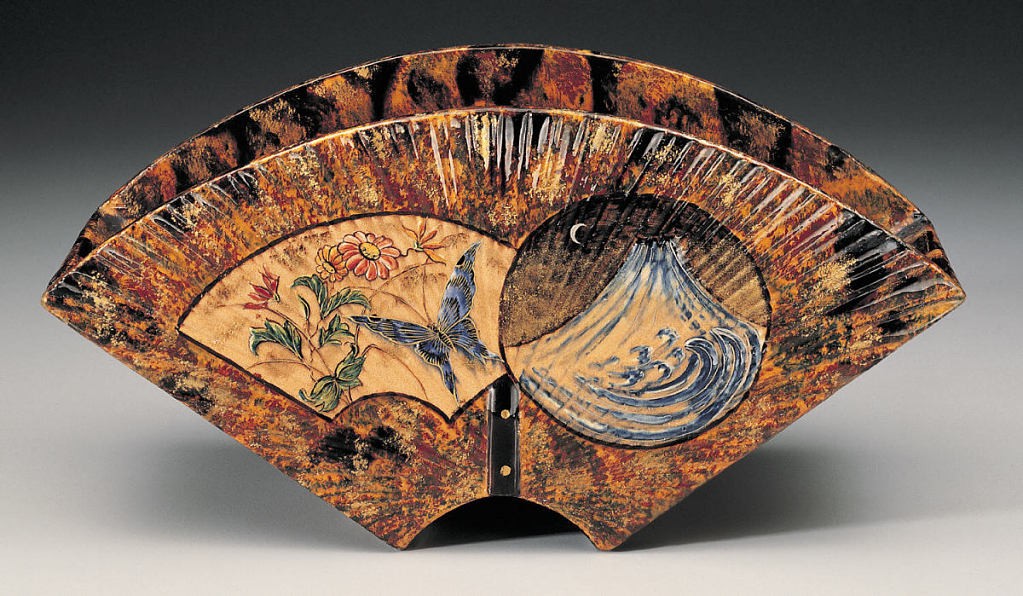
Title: Vase
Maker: Emile Gallé, French, 1846 - 1904
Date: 1884–89
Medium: Earthenware
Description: A fan shaped vase sitting on two feet. The vase is a brown and black marbled color with a mountain night scene and a floral (with butterfly) day scene on the front.